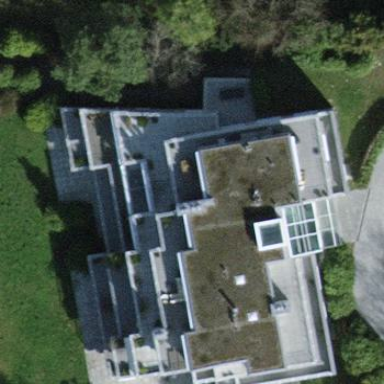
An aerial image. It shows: Balcony as part of building.